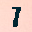
Label: 1